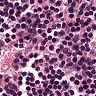
Metastatic tissue present: no